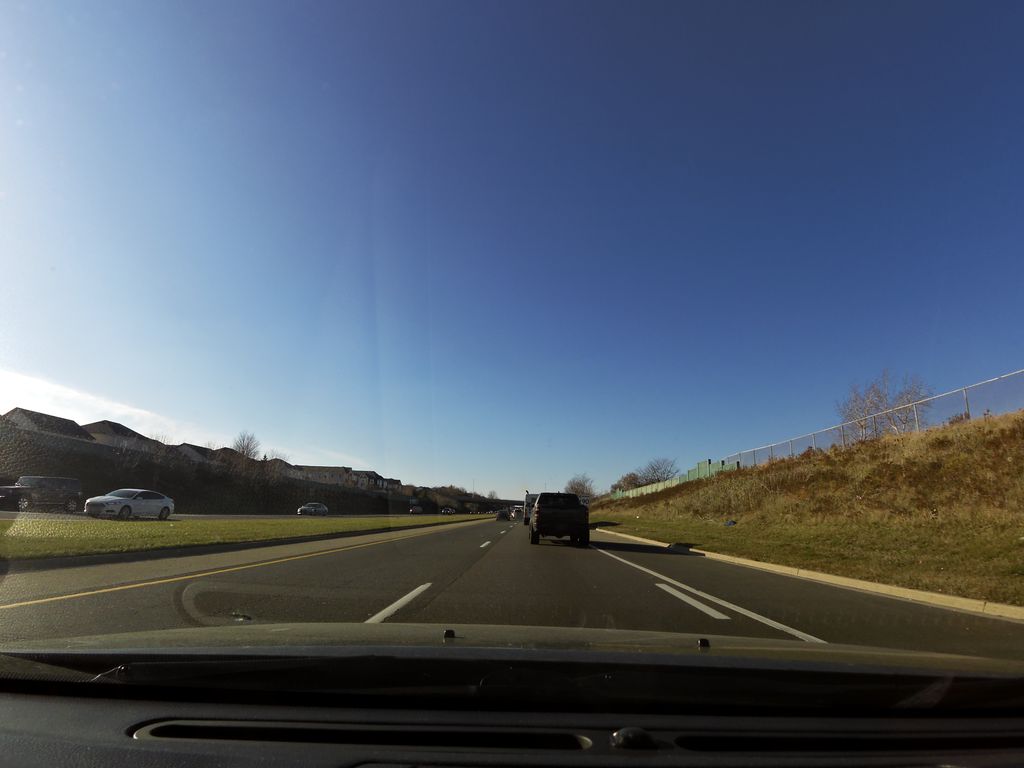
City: hamilton